Field crop: maize
Growth stage: 1
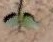
Species: datura